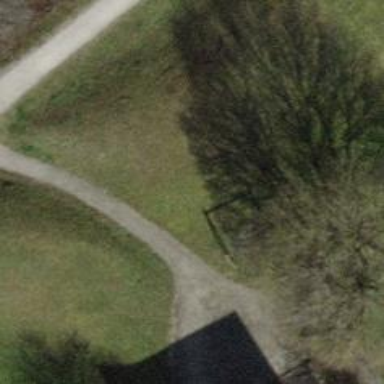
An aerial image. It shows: Playground with swings.